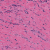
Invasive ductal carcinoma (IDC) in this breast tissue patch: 0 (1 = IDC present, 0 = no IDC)